Aerial crown-view tile of a tropical tree (Barro Colorado Island, Panama), acquired 20250818:
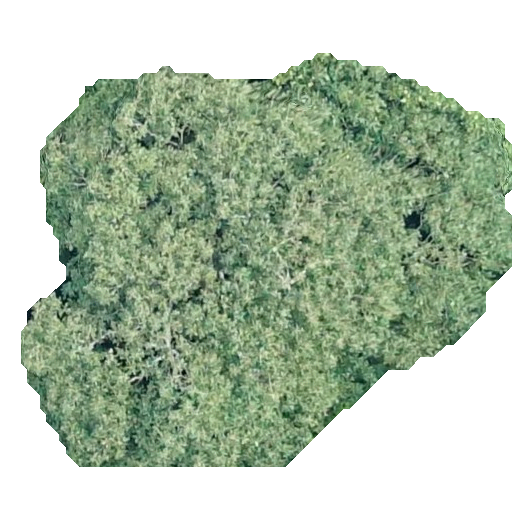
Species: Dipteryx oleifera
GBIF accepted scientific name: Dipteryx oleifera
Crown area: 223.555 m²